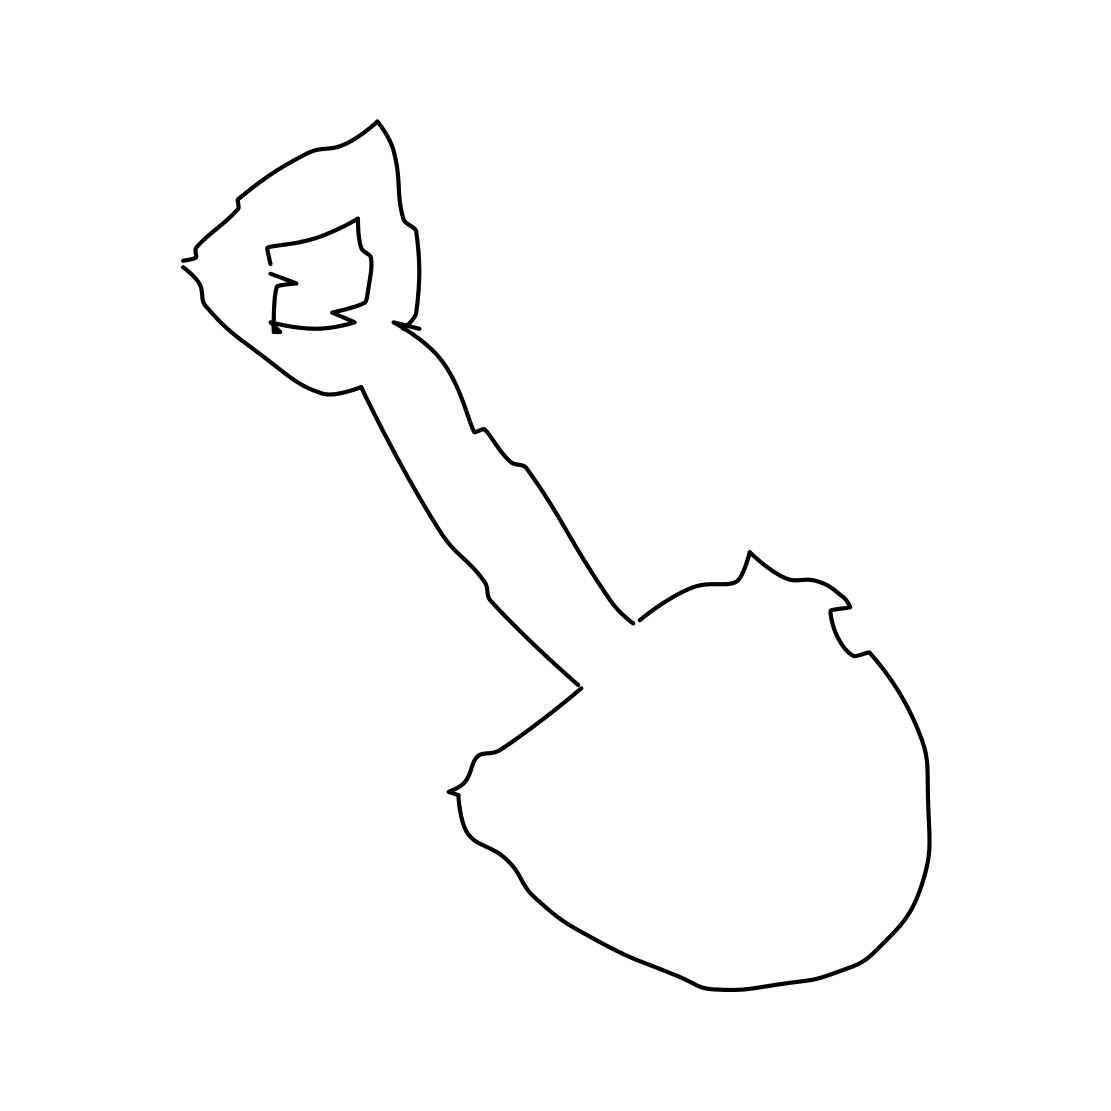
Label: shovel